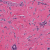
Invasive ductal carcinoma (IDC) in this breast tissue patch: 0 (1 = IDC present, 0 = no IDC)